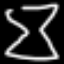
Label: hourglass